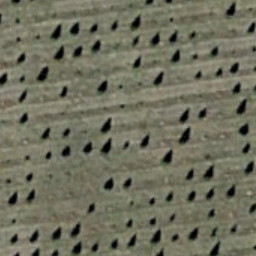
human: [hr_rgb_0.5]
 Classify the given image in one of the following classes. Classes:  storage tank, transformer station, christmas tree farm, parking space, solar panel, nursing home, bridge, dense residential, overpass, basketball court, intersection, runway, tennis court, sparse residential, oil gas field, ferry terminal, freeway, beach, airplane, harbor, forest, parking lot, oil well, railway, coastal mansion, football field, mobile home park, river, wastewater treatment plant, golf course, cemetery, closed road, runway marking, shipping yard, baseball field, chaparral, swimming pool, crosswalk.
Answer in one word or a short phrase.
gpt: christmas tree farm